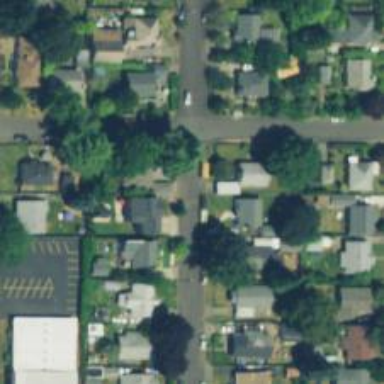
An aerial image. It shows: Residential road with sidewalk on the left side.